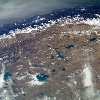
Label: land